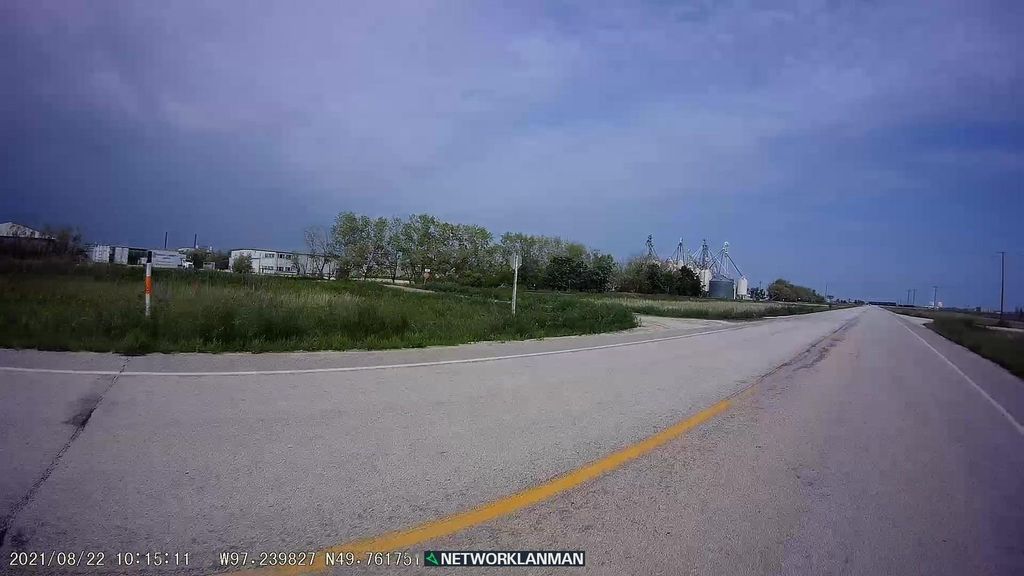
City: winnipeg